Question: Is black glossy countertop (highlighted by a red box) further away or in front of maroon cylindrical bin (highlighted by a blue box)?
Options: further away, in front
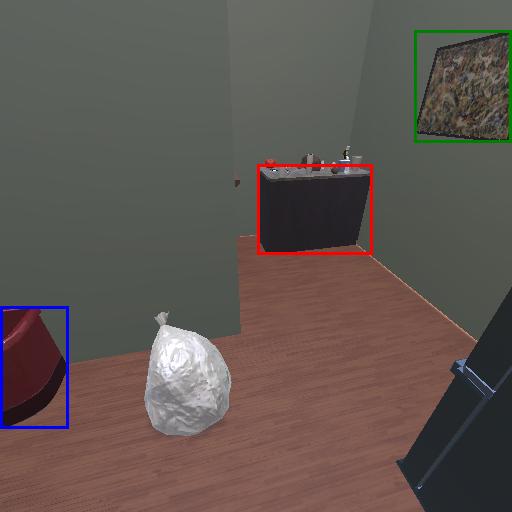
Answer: further away